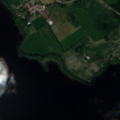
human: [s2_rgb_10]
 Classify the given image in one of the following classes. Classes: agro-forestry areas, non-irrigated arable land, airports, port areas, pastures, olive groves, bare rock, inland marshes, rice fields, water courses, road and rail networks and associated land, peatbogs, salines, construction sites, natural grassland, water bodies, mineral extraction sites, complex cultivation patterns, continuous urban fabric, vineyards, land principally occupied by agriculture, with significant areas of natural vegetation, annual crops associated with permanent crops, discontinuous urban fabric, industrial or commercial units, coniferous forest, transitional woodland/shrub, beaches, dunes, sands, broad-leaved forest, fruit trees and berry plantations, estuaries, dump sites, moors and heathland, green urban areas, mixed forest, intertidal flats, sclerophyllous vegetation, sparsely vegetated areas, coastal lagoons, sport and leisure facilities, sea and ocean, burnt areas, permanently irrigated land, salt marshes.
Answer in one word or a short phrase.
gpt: non-irrigated arable land, mixed forest, transitional woodland/shrub, water bodies